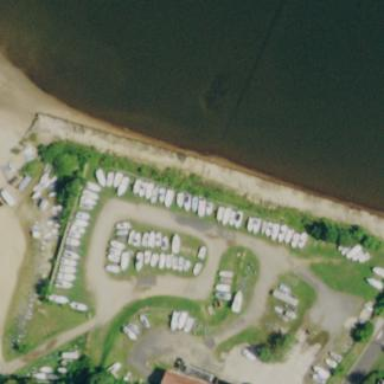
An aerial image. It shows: Boatyard along the waterway.